Interaction volume radius: 5 \u00c5
Interaction volume height: 35 \u00c5
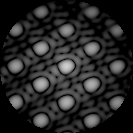
Disorder parameter: 0.05865